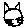
Label: cat